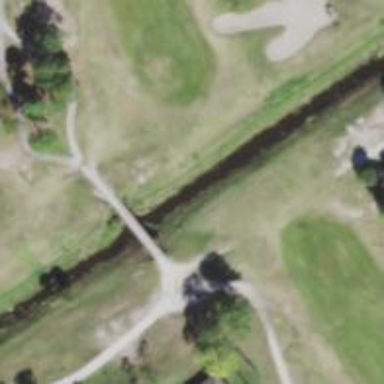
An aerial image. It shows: Path leading to bridge.